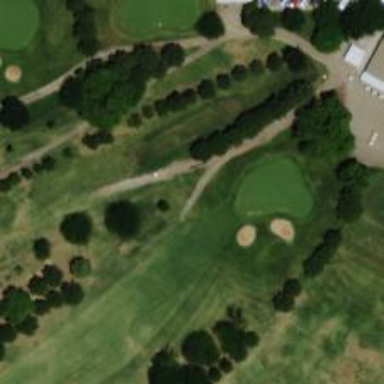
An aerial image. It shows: Well-maintained grade1 path designed for golf carts.